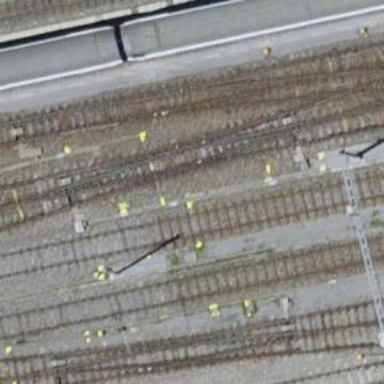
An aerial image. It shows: Railway switch.